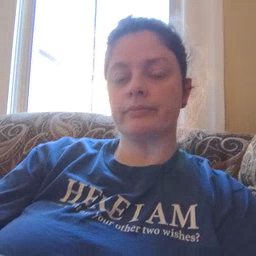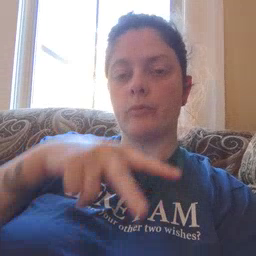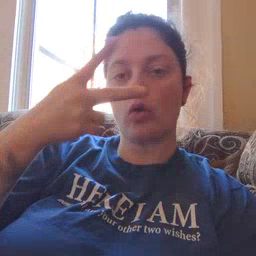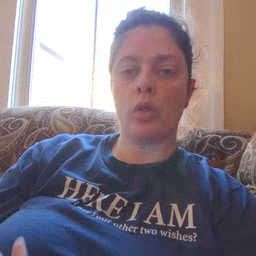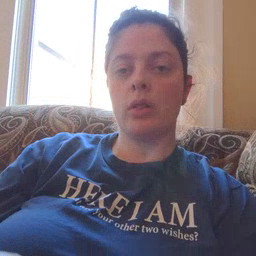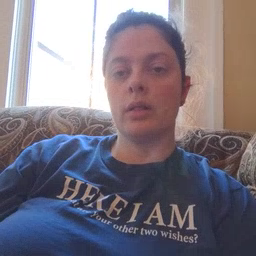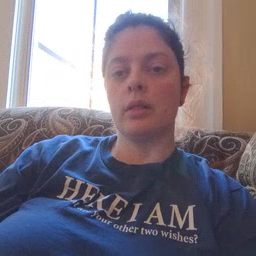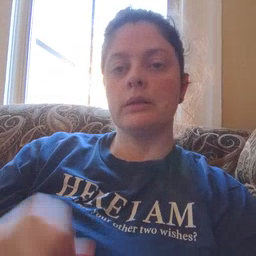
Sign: fall